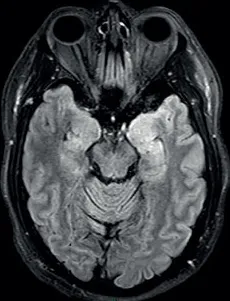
MRI at the time of presentation. Axial Fluid attenuated inversion recovery(FLAIR) sequence.
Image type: radiology (mri)